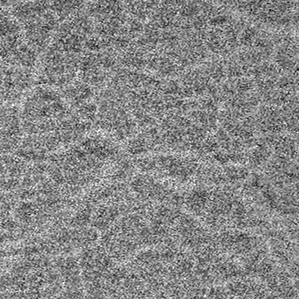
Label: frost